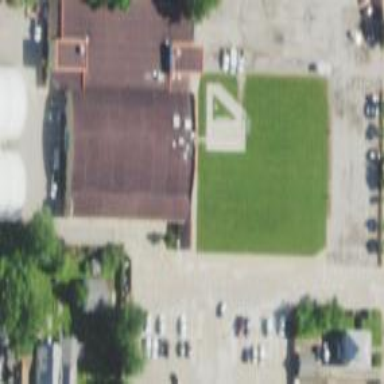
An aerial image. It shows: Building used as fitness center.